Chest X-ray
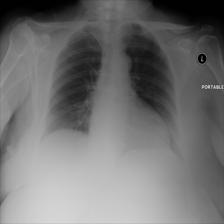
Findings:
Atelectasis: negative
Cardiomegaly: negative
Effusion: negative
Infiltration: negative
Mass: negative
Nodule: negative
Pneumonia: negative
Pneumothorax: negative
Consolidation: negative
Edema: negative
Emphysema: negative
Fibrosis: negative
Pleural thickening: negative
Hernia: negative